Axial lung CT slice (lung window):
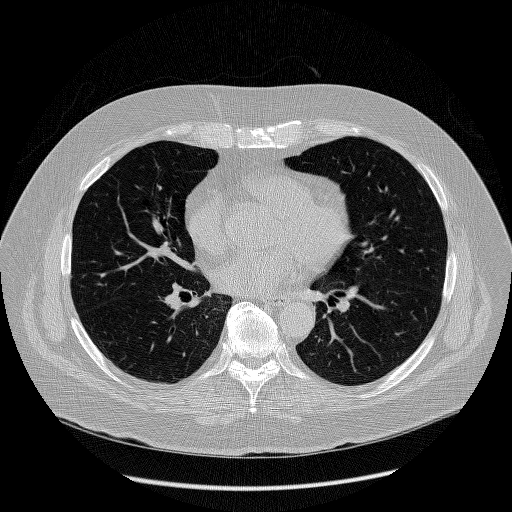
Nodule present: no